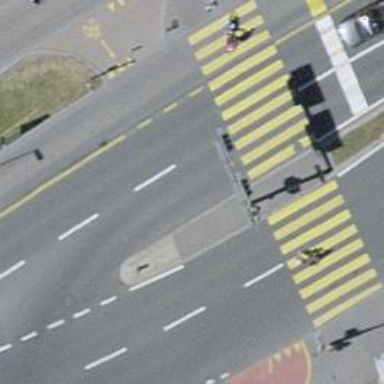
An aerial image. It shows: Traffic calming island.